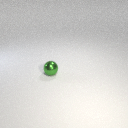
small green metal sphere